Field crop: tomato
Growth stage: 1
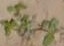
Species: portulaca